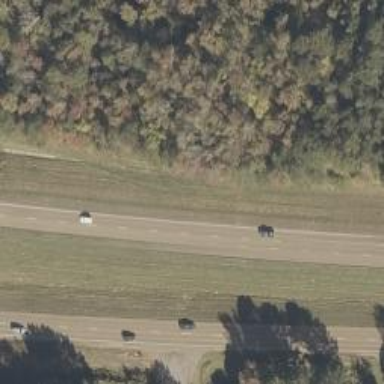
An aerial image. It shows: Trunk highway.